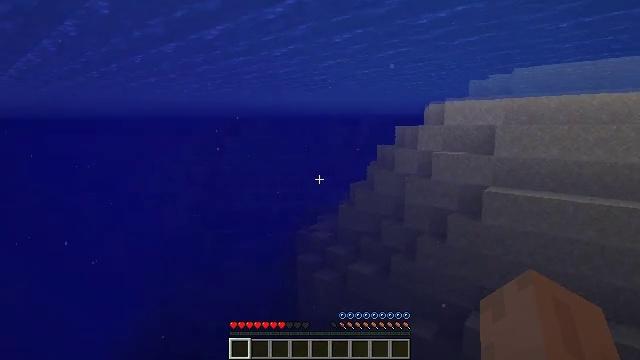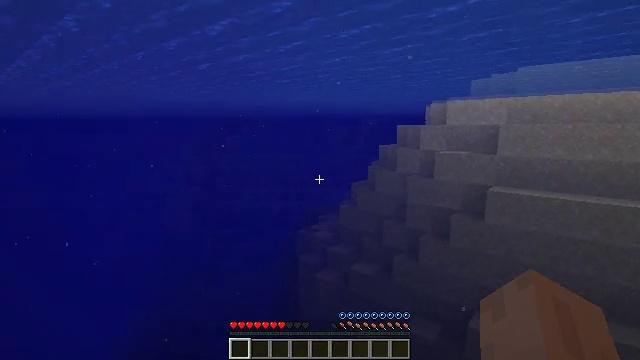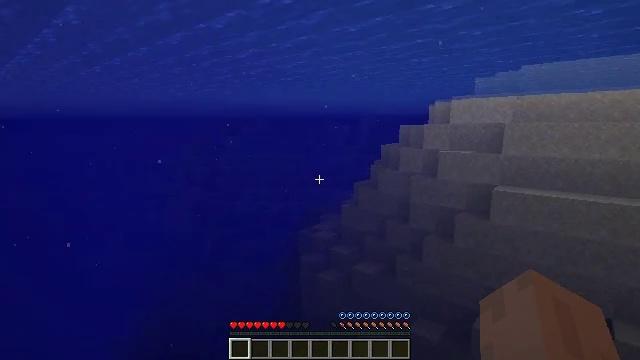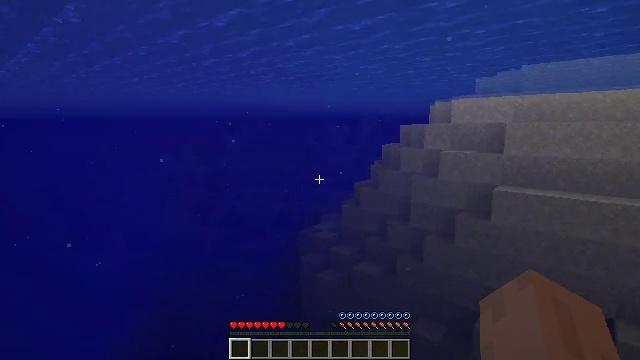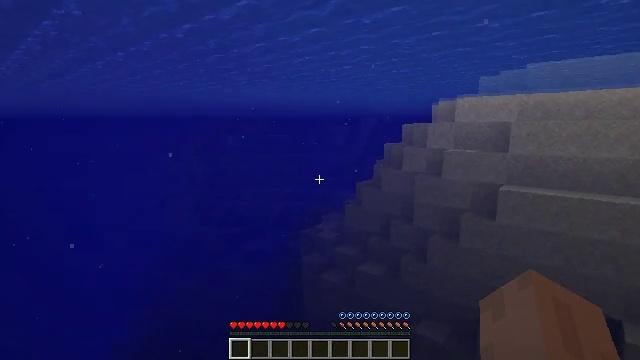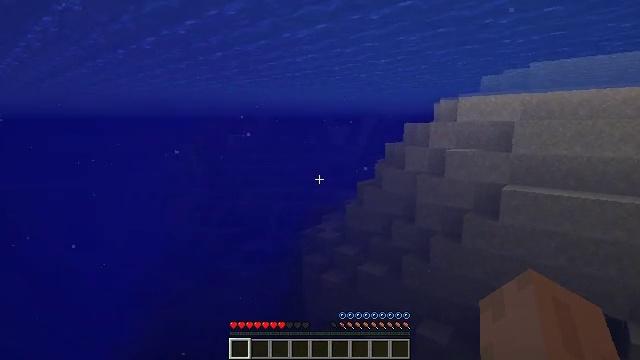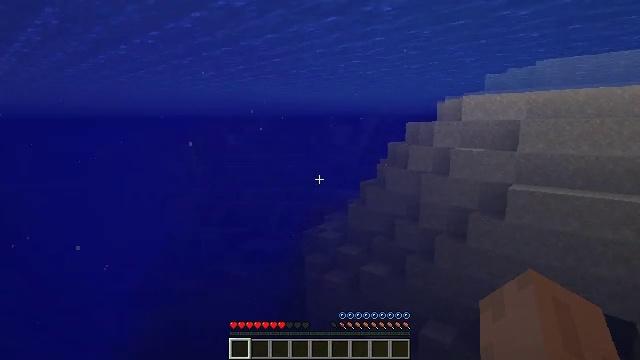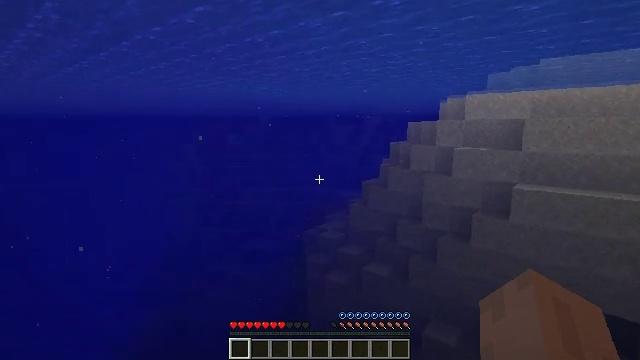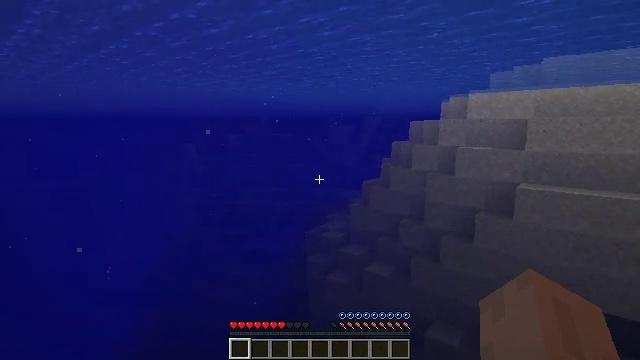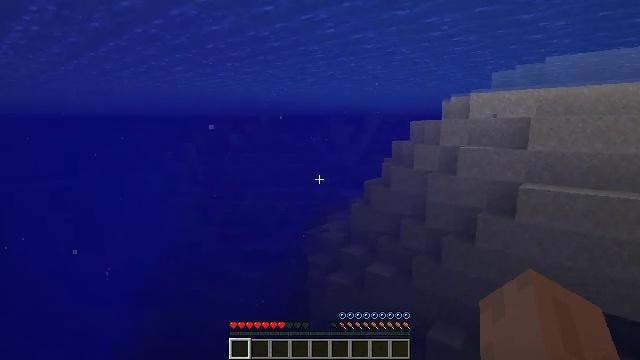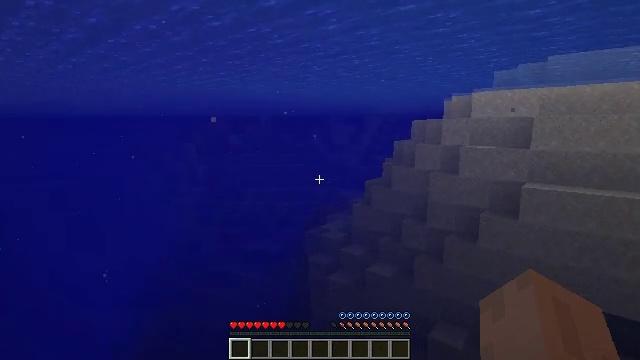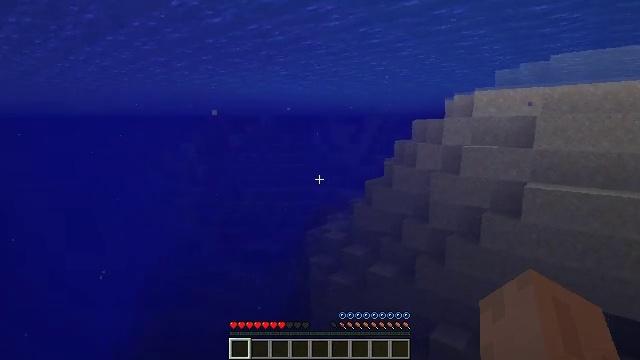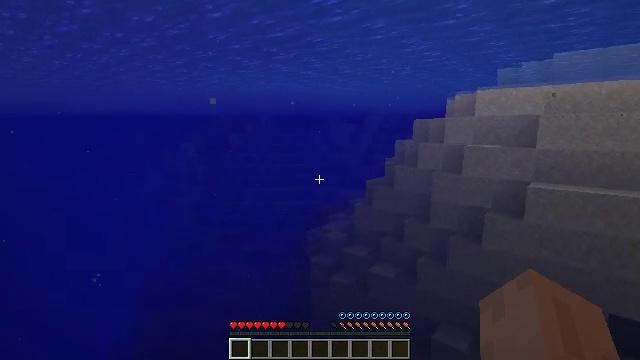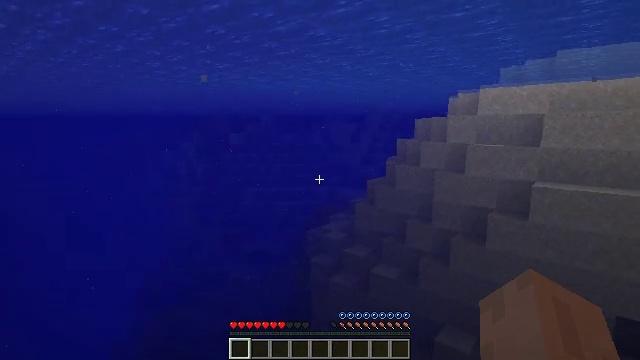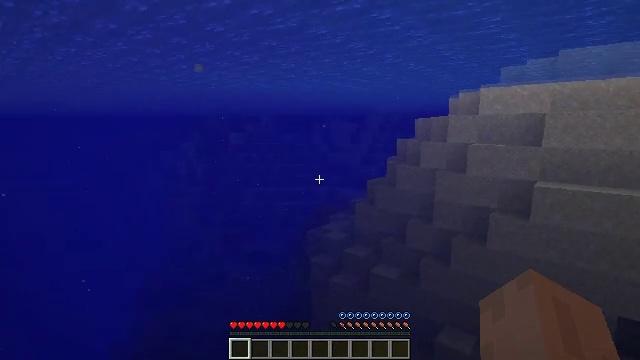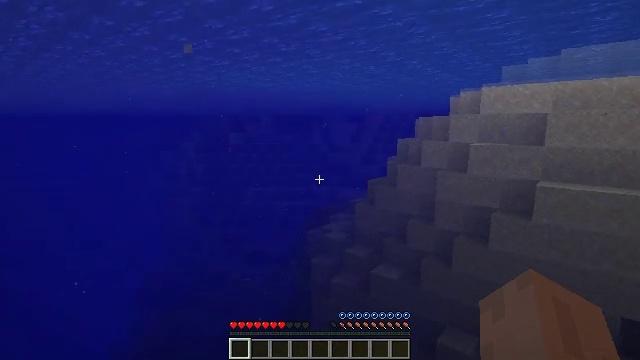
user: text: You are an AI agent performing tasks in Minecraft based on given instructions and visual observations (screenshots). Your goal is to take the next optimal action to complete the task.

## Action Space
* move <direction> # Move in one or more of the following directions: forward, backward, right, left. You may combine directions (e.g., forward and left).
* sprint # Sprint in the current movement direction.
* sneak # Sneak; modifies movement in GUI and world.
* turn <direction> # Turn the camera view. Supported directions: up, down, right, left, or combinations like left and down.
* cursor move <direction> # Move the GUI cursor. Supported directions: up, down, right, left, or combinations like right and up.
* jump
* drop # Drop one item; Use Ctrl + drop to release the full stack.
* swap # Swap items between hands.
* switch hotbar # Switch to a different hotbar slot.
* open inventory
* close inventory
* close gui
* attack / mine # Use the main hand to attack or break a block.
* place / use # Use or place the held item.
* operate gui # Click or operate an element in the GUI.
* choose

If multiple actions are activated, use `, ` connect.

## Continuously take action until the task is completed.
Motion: motion action
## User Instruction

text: Attack the birch planks to recycle them.
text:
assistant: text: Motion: move forward and move left, attack / mine
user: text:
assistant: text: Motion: move forward and move left, attack / mine
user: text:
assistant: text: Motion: move forward and move left, attack / mine
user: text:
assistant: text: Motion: move forward and move left, attack / mine
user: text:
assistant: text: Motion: move forward and move left, attack / mine
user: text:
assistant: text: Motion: move forward and move left, attack / mine
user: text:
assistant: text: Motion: move forward and move left, attack / mine
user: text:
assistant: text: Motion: move forward, attack / mine
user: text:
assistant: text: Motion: move forward, attack / mine
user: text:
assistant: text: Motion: move forward, attack / mine
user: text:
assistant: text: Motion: move forward, attack / mine
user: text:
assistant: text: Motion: move forward, attack / mine
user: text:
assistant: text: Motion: move forward, attack / mine
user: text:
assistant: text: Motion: move forward, attack / mine
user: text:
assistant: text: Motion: move forward, attack / mine
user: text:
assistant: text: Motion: move forward, attack / mine
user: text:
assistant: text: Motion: move forward, attack / mine, jump
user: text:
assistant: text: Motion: move forward, attack / mine, jump
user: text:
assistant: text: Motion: move forward, attack / mine, jump
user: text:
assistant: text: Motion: move forward, attack / mine, jump
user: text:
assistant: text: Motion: move forward, attack / mine, jump
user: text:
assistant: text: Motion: move forward, attack / mine, jump
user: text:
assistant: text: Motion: move forward, attack / mine
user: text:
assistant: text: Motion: move forward, attack / mine
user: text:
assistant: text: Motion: move forward, attack / mine
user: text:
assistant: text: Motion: move forward, attack / mine
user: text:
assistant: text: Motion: move forward, attack / mine
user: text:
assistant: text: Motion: move forward, attack / mine
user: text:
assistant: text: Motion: move forward, attack / mine
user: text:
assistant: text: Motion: move forward, attack / mine